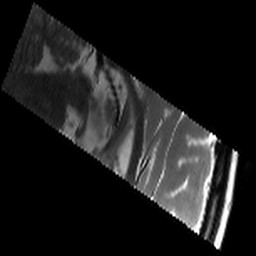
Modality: T2w
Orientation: sagittal
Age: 22
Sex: male
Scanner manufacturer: siemens
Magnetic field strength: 3 T
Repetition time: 8.02 s
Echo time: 0.08 s